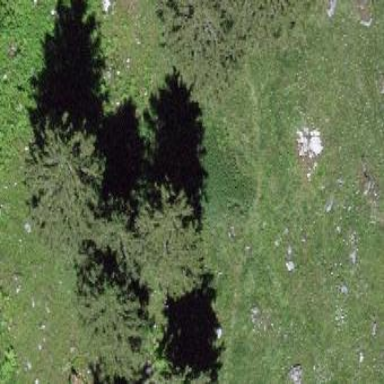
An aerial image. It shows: Forest area.